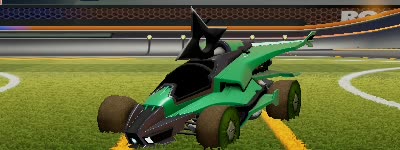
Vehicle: aftershock